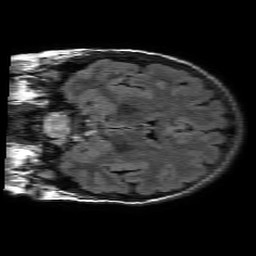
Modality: FLAIR
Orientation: coronal
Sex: female
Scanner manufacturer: philips
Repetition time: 11 s
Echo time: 0.125 s